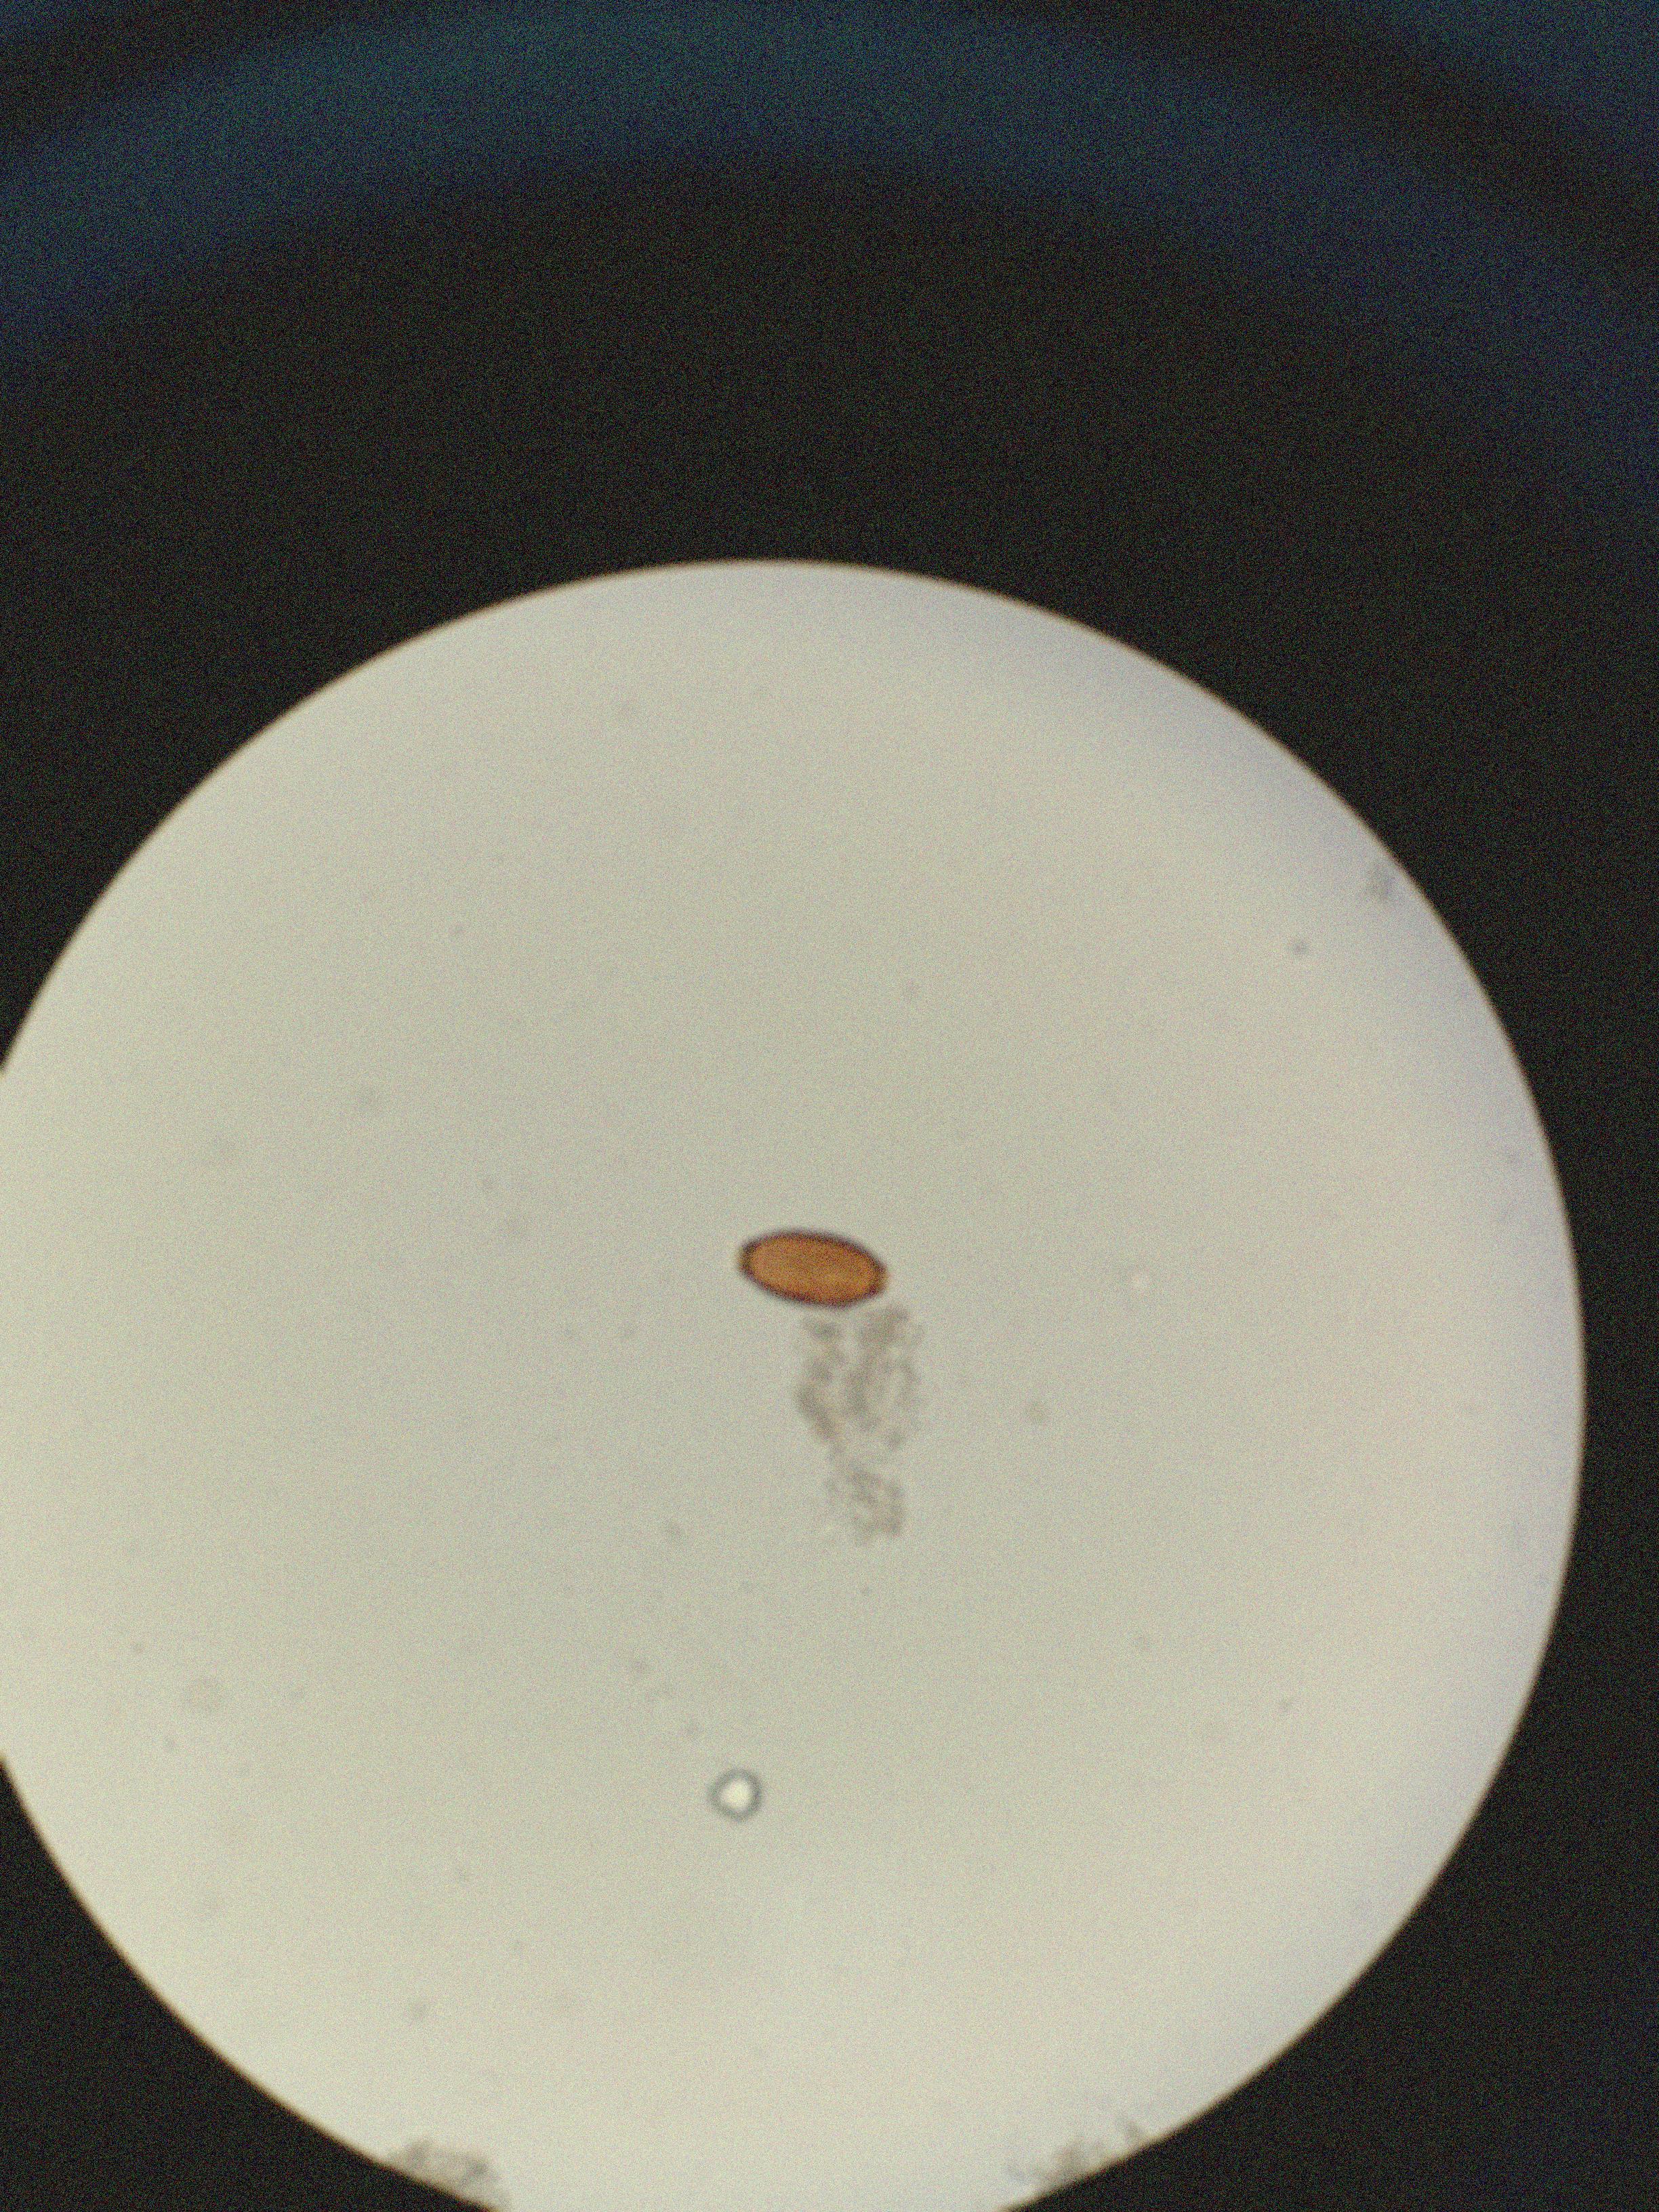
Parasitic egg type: Trichuris trichiura